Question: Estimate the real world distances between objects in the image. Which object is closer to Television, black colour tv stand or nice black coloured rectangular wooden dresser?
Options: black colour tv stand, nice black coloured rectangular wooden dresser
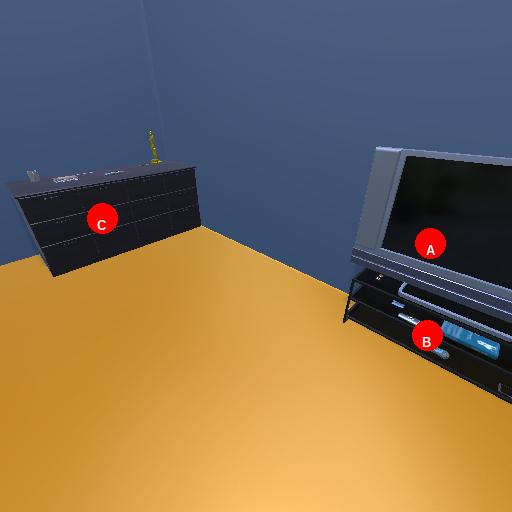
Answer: black colour tv stand